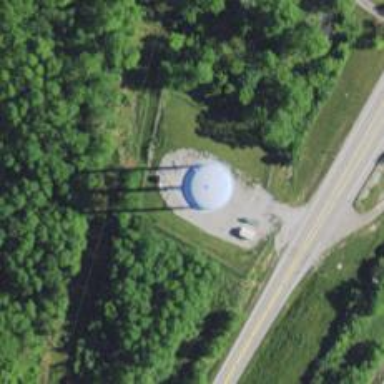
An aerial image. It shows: Water tower that is man-made.